Question: My data has 3 independent variables, all of which are categorical:
'''
condition: cond1, cond2, cond3
population: A,B,C
task: 1,2,3,4,5
'''
The dependent variable is the task completion time. I run 'lm(time~condition+user+task,data)' in R and get the following results:

What confuses me is that cond1, groupA, and task1 are left out from the results. From the thread <URL> row.
But what if there are multiple factor levels used as the baseline, as in the above case?
- - -
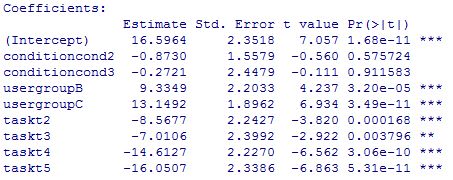
Answer: One person of your population must have one value for each variable 'condition', 'population' and 'task', so the baseline individual must have a value for each of this variables; in this case, cond1, A and t1. All of the results are based over the ideal (mean) individual with these independent variables, so the intercept do give the mean value of time for cond1, groupA and task1.
The significance or coefficient for cond1, groupA or task1 makes no sense, as significance means significant different mean value between one group and the reference group. You can not compare the reference group against itself.
As your model has no interactions, the coefficient for groupB means that the mean time for somebody in population B will be 9.33(seconds?) higher than the time for somebody in population A, regardless of the condition and task they are performing, and as the p-value is very small, you can stand that the mean time is in fact different between people in population B and people in the reference population (A). If you added an interaction term to the model, these terms (for example 'usergroupB:taskt4') would indicate the extra value added (or substracted) to the mean time if an individual has both conditions (in this example, if an individual is from population B and has performed task 4). These effects would be added to the marginal ones ('usergroupB' and 'taskt4').
Hope I helped.